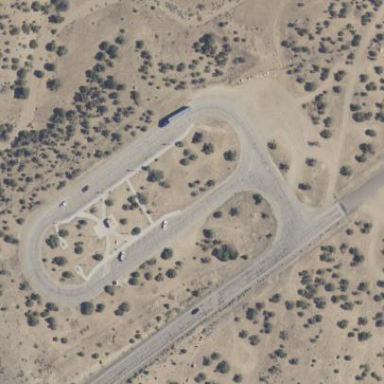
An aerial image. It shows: Rest area on the road.